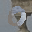
Label: 0